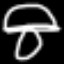
Label: mushroom